What has changed from the first image to the second?
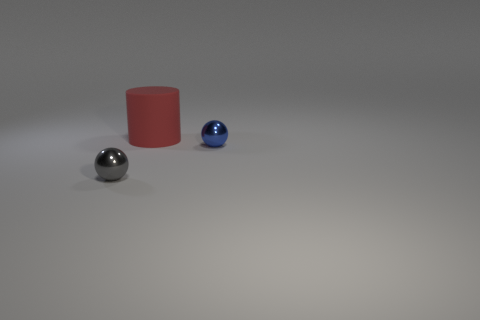
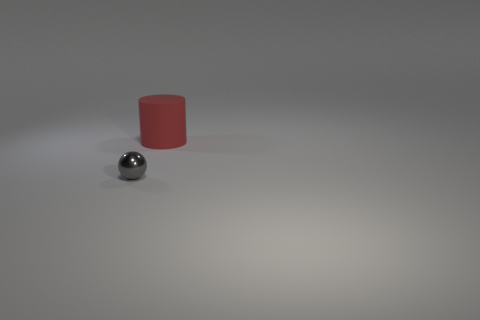
the small blue sphere is missing
the small blue metal object has disappeared
the tiny blue metal sphere that is behind the tiny gray metal sphere is no longer there
the blue metal ball is no longer there
the tiny blue thing is missing
the tiny blue metallic ball that is behind the gray ball has disappeared
the small blue shiny ball that is to the right of the big matte object is missing
the tiny blue shiny ball that is to the right of the big red cylinder has disappeared